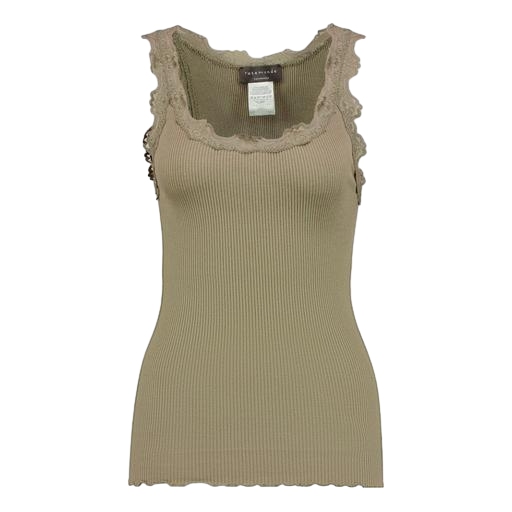
lace-trimmed ribbed tank, beige tank top, beige tank, white background